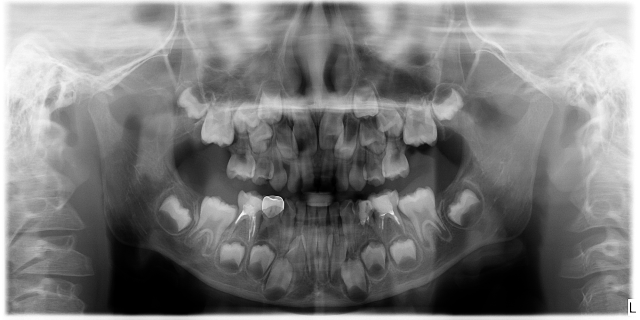
child